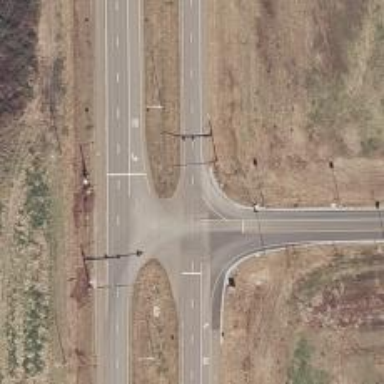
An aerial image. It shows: Secondary link road.